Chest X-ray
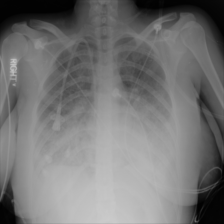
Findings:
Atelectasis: negative
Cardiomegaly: negative
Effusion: negative
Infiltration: negative
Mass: negative
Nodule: negative
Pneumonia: negative
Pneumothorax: negative
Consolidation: negative
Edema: positive
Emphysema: negative
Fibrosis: negative
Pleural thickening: negative
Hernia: negative